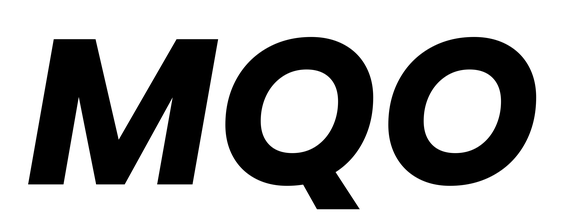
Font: Poppins-BoldItalic